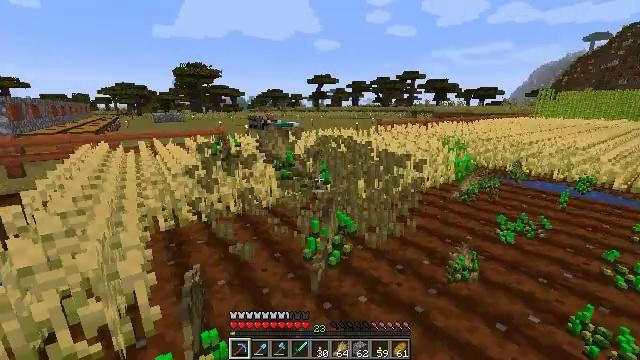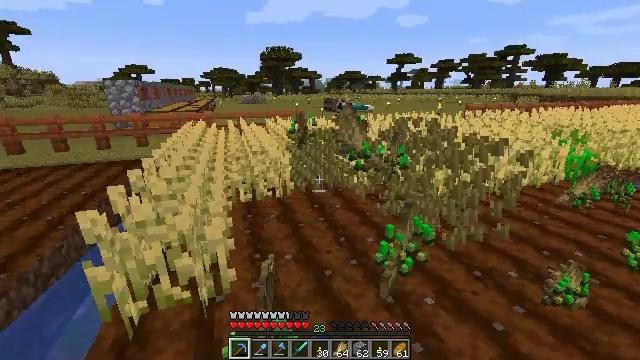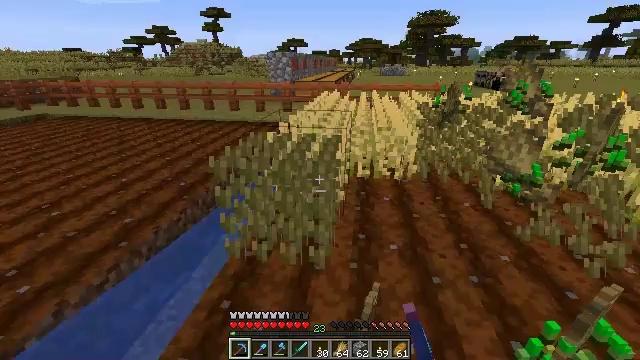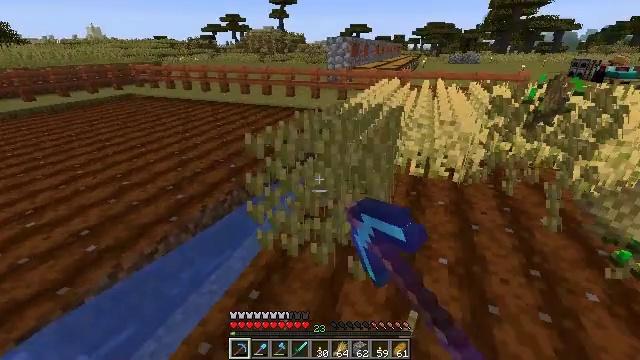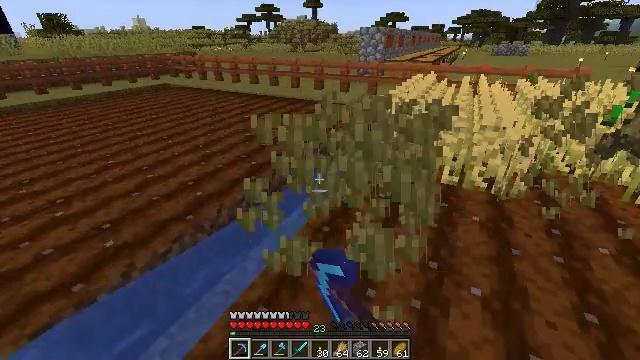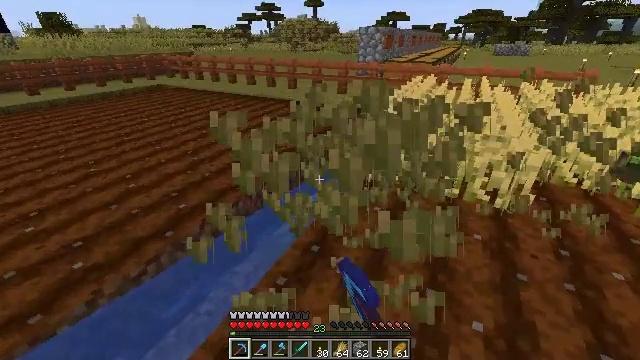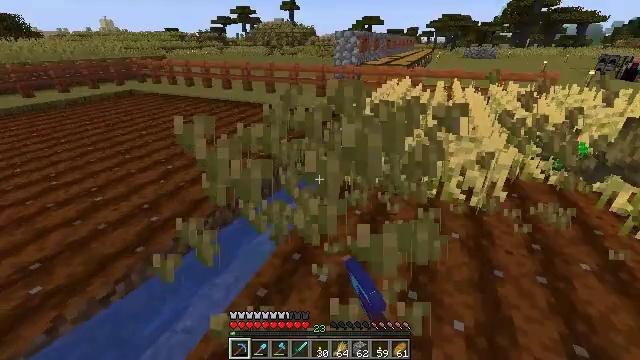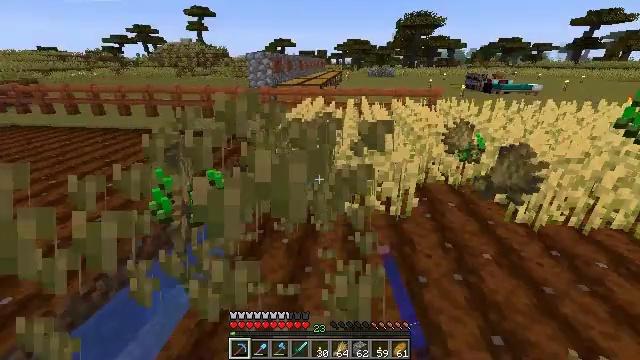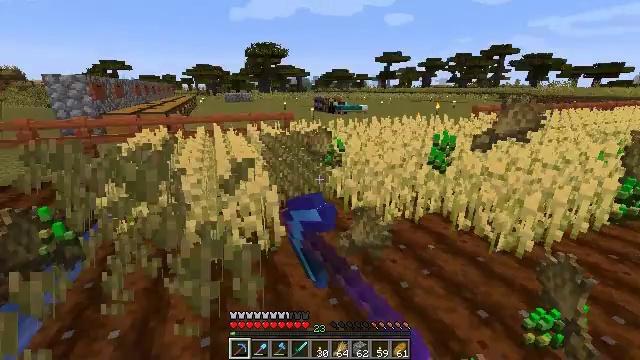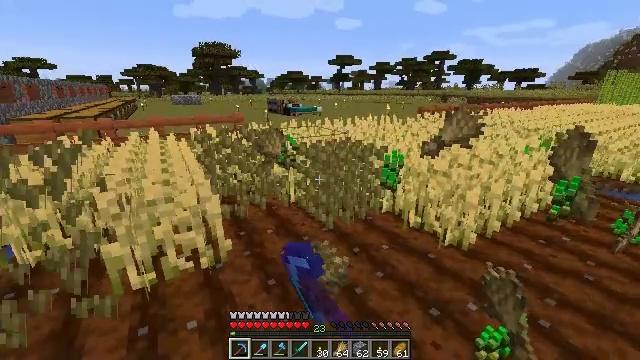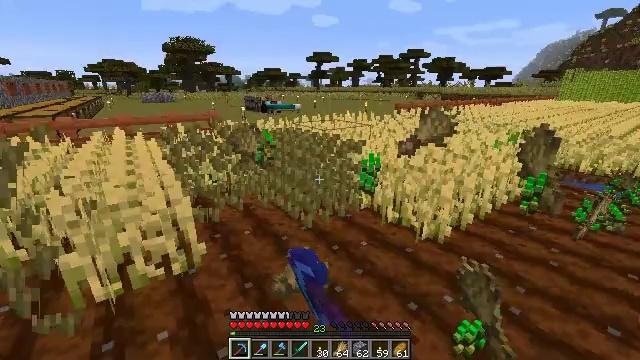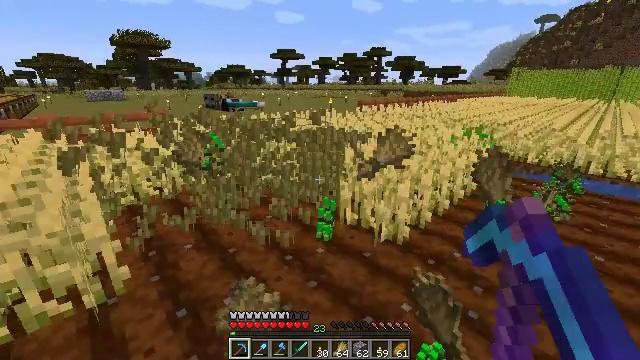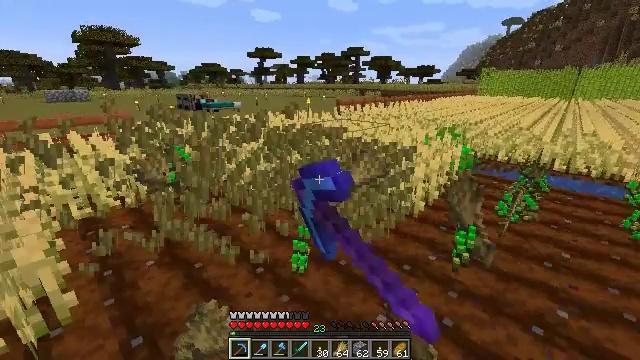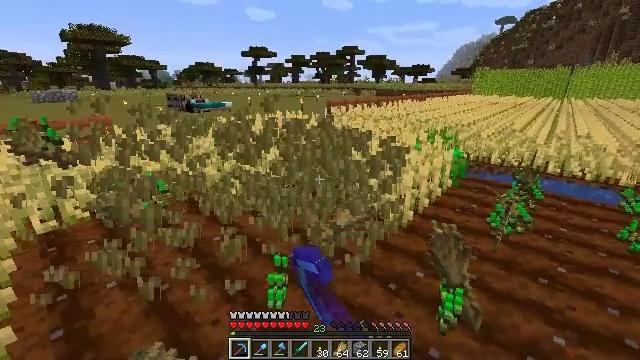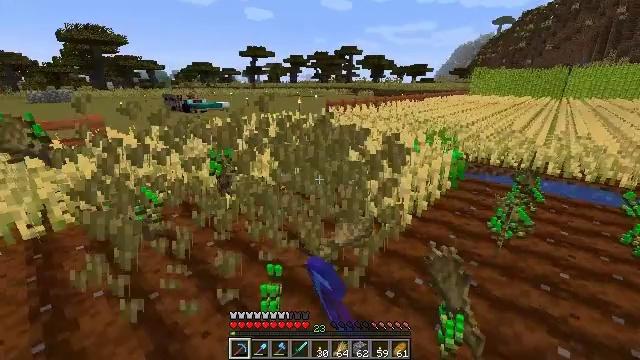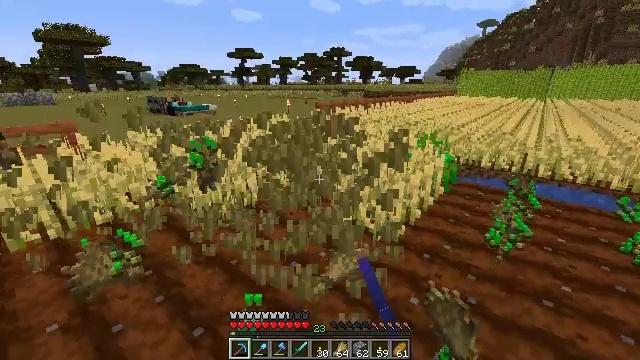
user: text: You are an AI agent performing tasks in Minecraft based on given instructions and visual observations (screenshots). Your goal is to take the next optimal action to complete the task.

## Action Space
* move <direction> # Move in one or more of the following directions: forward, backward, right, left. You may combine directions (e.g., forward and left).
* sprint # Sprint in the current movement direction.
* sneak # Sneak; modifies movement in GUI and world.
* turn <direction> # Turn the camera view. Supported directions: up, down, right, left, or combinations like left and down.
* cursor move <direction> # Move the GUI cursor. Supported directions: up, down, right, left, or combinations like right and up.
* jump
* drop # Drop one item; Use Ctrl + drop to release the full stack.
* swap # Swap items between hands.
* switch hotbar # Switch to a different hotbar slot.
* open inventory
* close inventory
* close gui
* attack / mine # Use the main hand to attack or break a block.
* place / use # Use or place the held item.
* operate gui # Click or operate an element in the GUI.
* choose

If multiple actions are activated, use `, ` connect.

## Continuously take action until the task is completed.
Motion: motion action
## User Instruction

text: Collect wheat crops.
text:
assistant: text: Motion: move forward, turn left and down, attack / mine
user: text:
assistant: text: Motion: move forward, turn left and down, attack / mine
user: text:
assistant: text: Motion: move forward, turn left and down, attack / mine
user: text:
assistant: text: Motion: move forward, turn left and down, attack / mine
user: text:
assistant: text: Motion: move forward and move right, attack / mine
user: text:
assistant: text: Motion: move forward and move right, turn right, attack / mine
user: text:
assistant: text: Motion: move forward and move right, turn right and up, attack / mine
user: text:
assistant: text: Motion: move forward and move right, turn right and up, attack / mine
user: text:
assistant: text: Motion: move forward and move right, turn right, attack / mine
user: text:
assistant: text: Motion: move forward and move right, turn right, attack / mine
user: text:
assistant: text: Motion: move forward and move right, turn right, attack / mine
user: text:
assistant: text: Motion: move forward and move right, turn right, attack / mine
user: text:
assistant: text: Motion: move forward and move right, attack / mine
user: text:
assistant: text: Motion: move forward, attack / mine
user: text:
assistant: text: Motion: move forward, turn right, attack / mine
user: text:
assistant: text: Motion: move forward, turn right, attack / mine
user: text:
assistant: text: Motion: move forward, turn right, attack / mine
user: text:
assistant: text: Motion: move forward and move right, turn right, attack / mine
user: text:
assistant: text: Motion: move forward and move right, turn right, attack / mine
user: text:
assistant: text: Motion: move forward and move right, turn right, attack / mine
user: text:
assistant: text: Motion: move forward and move right, attack / mine
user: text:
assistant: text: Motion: move forward and move right, turn left, attack / mine
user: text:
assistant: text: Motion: move forward and move right, turn left, attack / mine
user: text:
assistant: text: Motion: attack / mine